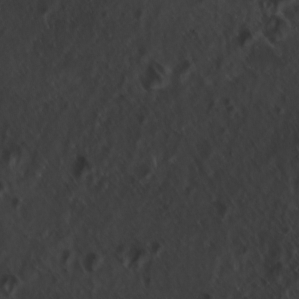
Label: non_frost